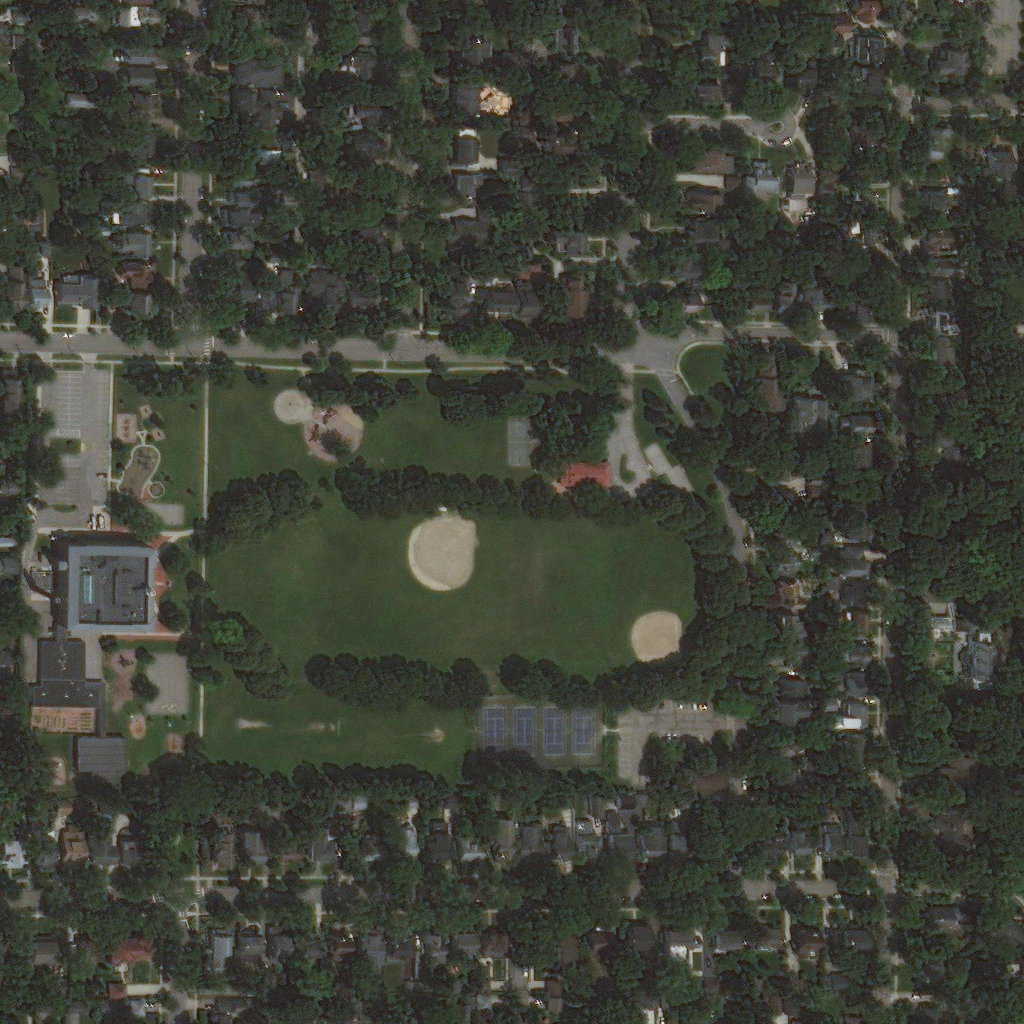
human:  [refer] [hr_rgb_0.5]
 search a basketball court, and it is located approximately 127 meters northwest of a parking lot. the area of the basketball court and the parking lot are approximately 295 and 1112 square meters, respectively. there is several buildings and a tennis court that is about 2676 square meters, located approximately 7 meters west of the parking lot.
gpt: <box>[[49, 41, 52, 45, 0]]</box>

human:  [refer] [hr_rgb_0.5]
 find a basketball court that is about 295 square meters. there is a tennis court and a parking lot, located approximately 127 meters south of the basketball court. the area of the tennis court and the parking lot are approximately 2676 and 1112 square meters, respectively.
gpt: <box>[[49, 41, 52, 45, 0]]</box>